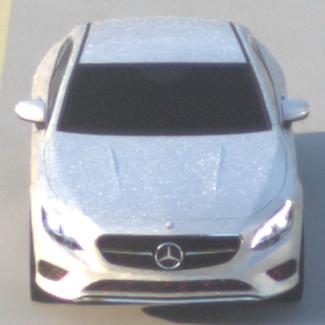
Make: Mercedes-Benz
Model: S 400 Coupé
Detailed model: S-Class (217) Coupé
Model produced from: 2015/10
Model produced until: 2017/09
Doors: 2
Color: white
Road condition: dry road
Daytime: sunrise or sunset
Contrast: medium contrast